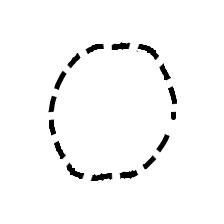
Shape: circle